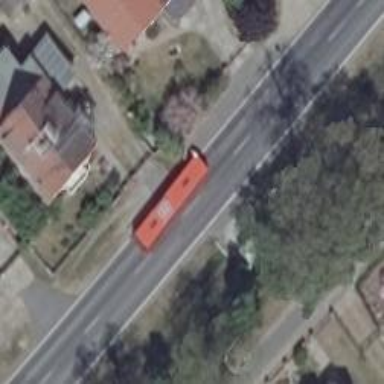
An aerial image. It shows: Public transport stop position.